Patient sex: M
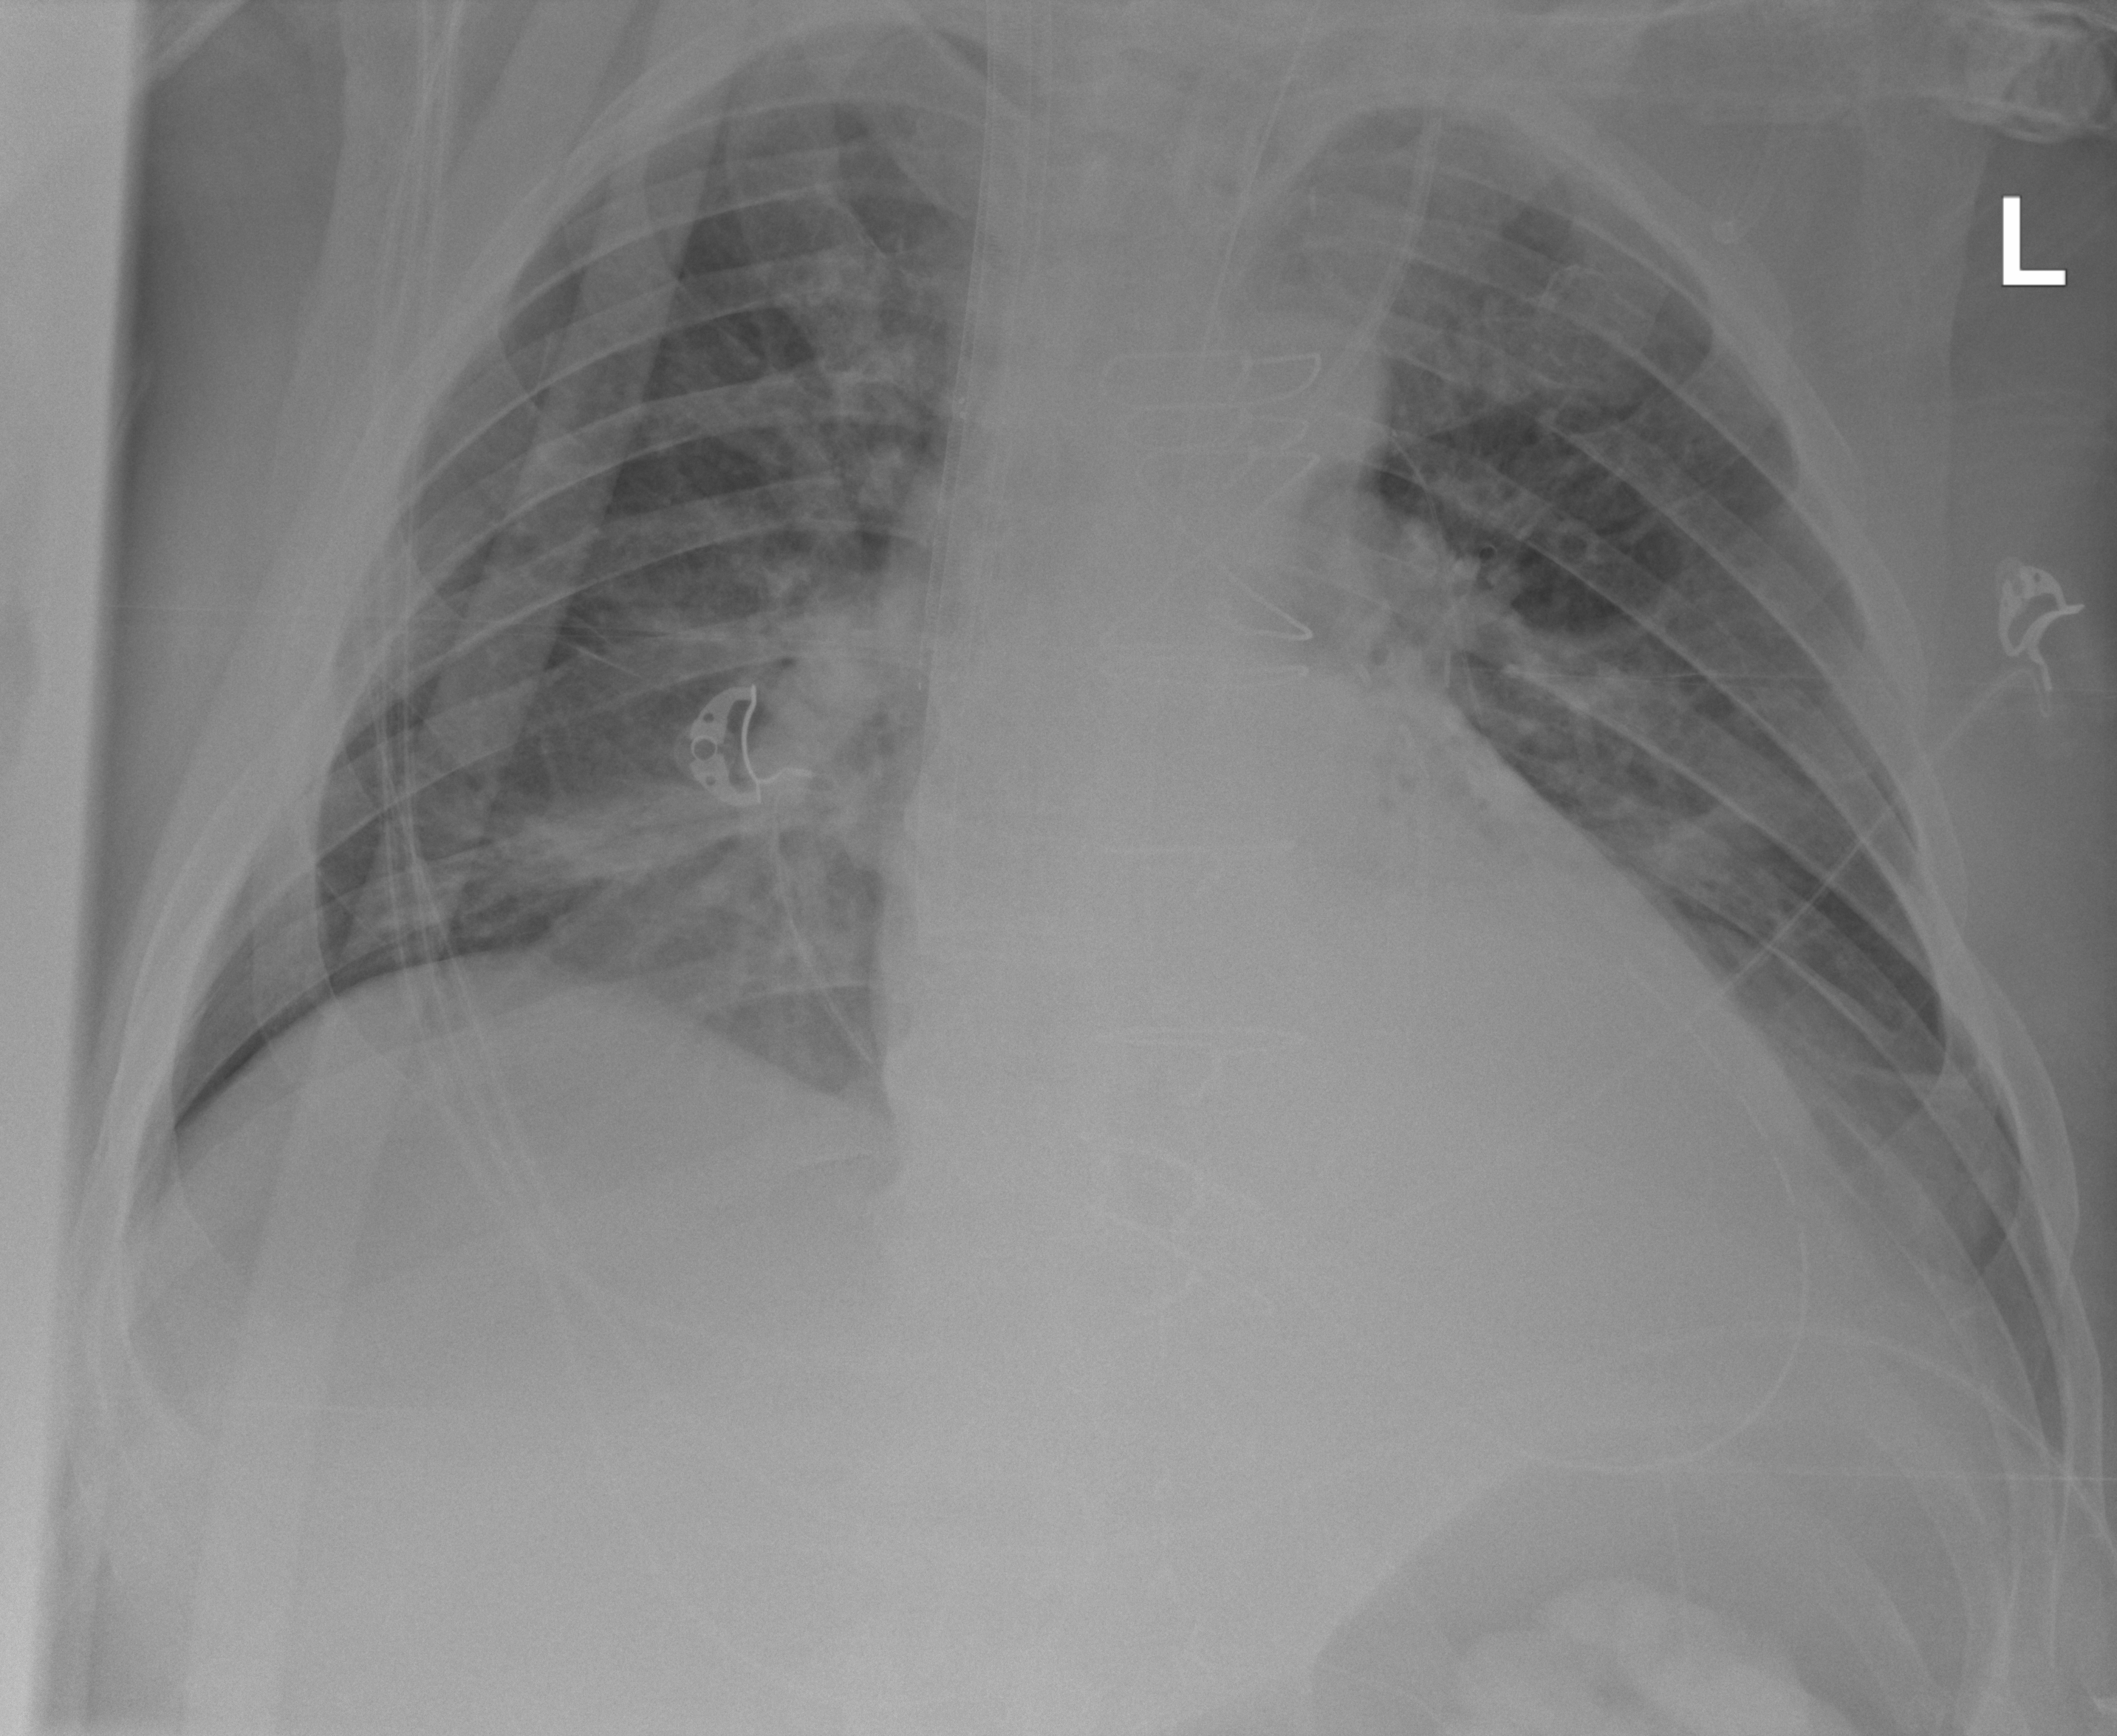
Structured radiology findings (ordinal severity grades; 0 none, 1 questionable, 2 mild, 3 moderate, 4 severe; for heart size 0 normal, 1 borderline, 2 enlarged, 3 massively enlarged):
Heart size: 2
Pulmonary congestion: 2
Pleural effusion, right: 1
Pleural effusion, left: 2
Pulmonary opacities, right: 2
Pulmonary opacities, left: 0
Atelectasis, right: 2
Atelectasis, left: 2